Interaction volume radius: 5 \u00c5
Interaction volume height: 30 \u00c5
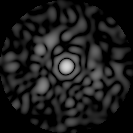
Disorder parameter: 0.7867